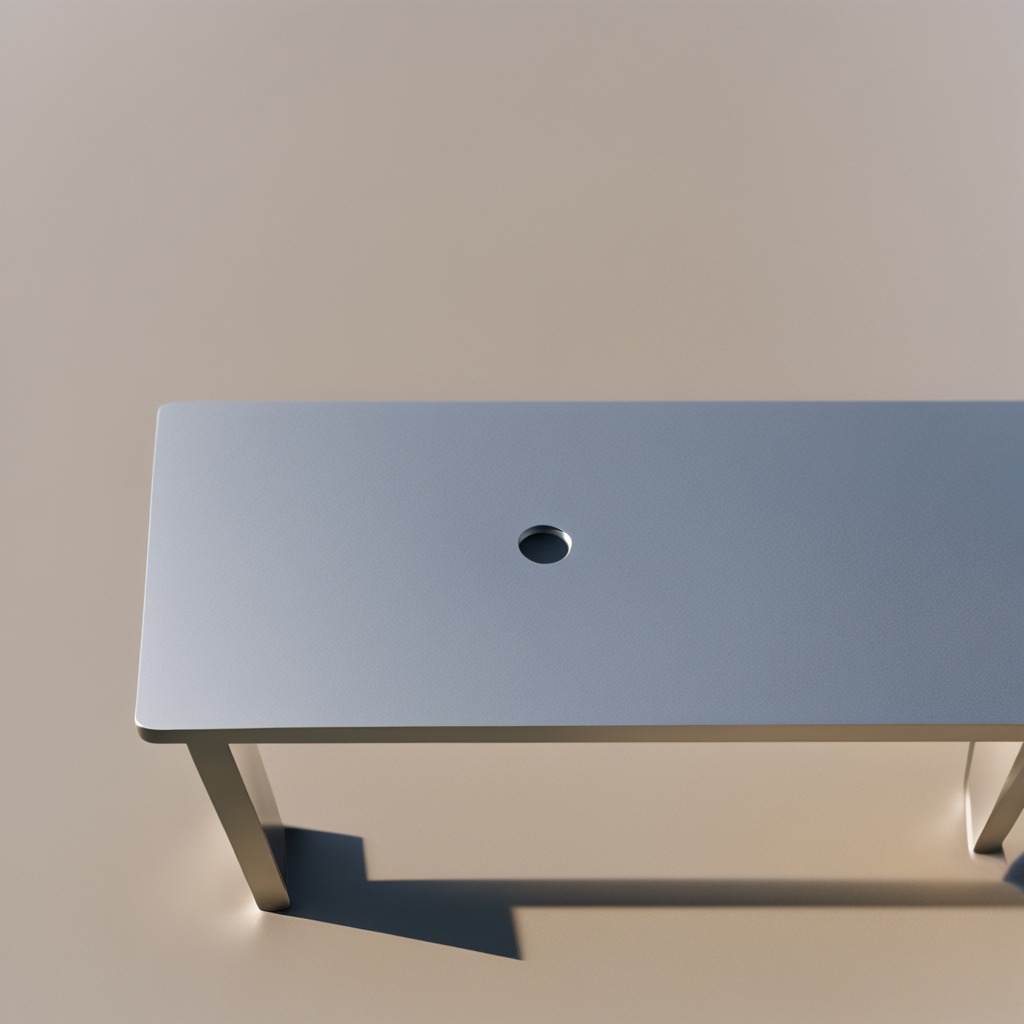
A metal screw is lying on the table.